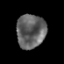
Tissue: prostate
Cell type: T cells
Senescence score: 0.3374
Nuclear area (px): 959
Mean DAPI intensity: 99.747